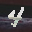
Label: 4